Question: I'm trying to put a two-line piece of text on a JButton; e.g.
'''
+----------+
| READER |
| STOP |
+----------+
'''
But I'm having trouble getting it centered on the button. I go to the Property editor for the JButton, and enter '<html><center>READER<br>STOP' for the property. This causes the two words to be centered with respect to each other, but together they still appear to be shifted toward the right side of the face of the button, as in:
'''
+----------+
| READER|
| STOP |
+----------+
'''
There are also Horizontal & Vertical Alignment & Text Position properties, which I've set all to CENTER, but this doesn't have any effect that I can see.
EDIT: here is an illustration of how it is laid out when I omit '<center>' entirely, in case anyone is confused by my description that "READER and STOP are left-justified w/respect to each other, but right-justified on the button":
'''
+----------+
| READER|
| STOP |
+----------+
'''
EDIT: here is the code generated by NetBeans:
'''
readerStopButton_.setBackground(javax.swing.UIManager.getDefaults().getColor("Button.light"));
readerStopButton_.setFont(new java.awt.Font("Geneva", 0, 12)); // NOI18N
readerStopButton_.setText("<html><center>READER<br>STOP</center></html>
");
readerStopButton_.setToolTipText("<html><b>Stop</b> button is currently inactive. ");
readerStopButton_.setHorizontalTextPosition(javax.swing.SwingConstants.CENTER);
readerStopButton_.addActionListener(new java.awt.event.ActionListener() {
public void actionPerformed(java.awt.event.ActionEvent evt) {
readerStopButton_ActionPerformed(evt);
}
});
operationButtons_.add(readerStopButton_);
'''
EDIT: Here's a screen capture of how the button looks to me. There is a lot I don't know about doing layouts, so it's quite possible I'm omitting some crucial info. But basically I'm letting NetBeans do all the work, except for providing the HTML text.
EDIT: Putting up a replacement screen shot that shows all buttons. Note that the ones that don't use HTML (the single-word ones) are correctly aligned, while the two that do use HTML are messed up.

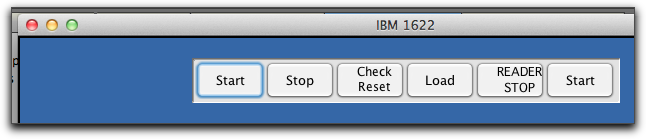
Answer: the reason is you limited the size of the button, by default there is a margin for button, you can remove the margin as follows:
'''
readerStopButton_.setMargin(new Insets(0,-30, 0,-30));
'''

'''
package swing;
import java.awt.Dimension;
import java.awt.FlowLayout;
import java.awt.Insets;
import javax.swing.JButton;
import javax.swing.JFrame;
import javax.swing.JPanel;
import javax.swing.SwingUtilities;
public class HTMLTextTest {
public static void main(String[] args) {
SwingUtilities.invokeLater(new Runnable() {
public void run() {
createAndShowGUI();
}
});
}
private static void createAndShowGUI() {
final JFrame frame = new JFrame();
frame.setDefaultCloseOperation(JFrame.EXIT_ON_CLOSE);
frame.setLayout(new FlowLayout());
JPanel operationButtons_ = new JPanel();
JButton readerStopButton_ = new JButton();
readerStopButton_.setBackground(javax.swing.UIManager.getDefaults().getColor("Button.light"));
readerStopButton_.setFont(new java.awt.Font("Geneva", 0, 12)); // NOI18N
readerStopButton_.setText("<html><center>READER<br>STOP</center></html>
");
readerStopButton_.setToolTipText("<html><b>Stop</b> button is currently inactive. ");
readerStopButton_.setMargin(new Insets(0,-30, 0,-30));
readerStopButton_.setPreferredSize(new Dimension(66, 40));
operationButtons_.add(readerStopButton_);
readerStopButton_ = new JButton();
readerStopButton_.setBackground(javax.swing.UIManager.getDefaults().getColor("Button.light"));
readerStopButton_.setFont(new java.awt.Font("Geneva", 0, 12)); // NOI18N
readerStopButton_.setText("<html><center>READER<br>STOP</center></html>
");
readerStopButton_.setToolTipText("<html><b>Stop</b> button is currently inactive. ");
System.out.println(readerStopButton_.getPreferredSize());
readerStopButton_.setPreferredSize(new Dimension(66, 40));
operationButtons_.add(readerStopButton_);
operationButtons_.add(new JButton("yCoder.com"));
frame.add(operationButtons_);
frame.pack();
frame.setLocationRelativeTo(null);
frame.setVisible(true);
}
}
'''